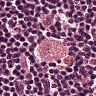
Metastatic tissue present: no